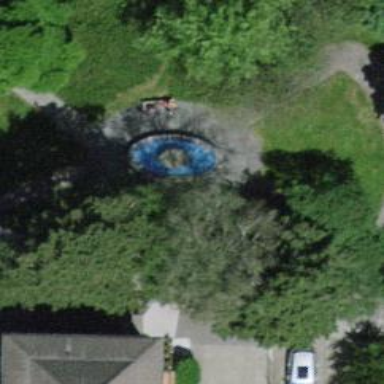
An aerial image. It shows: Beautiful fountain.